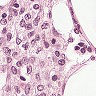
Metastatic tissue present: no